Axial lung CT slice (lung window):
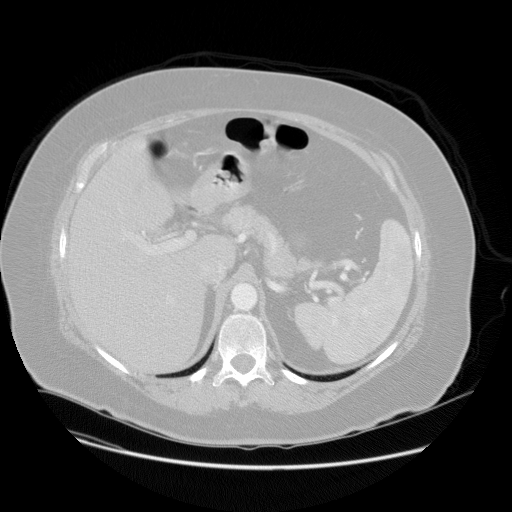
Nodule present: no